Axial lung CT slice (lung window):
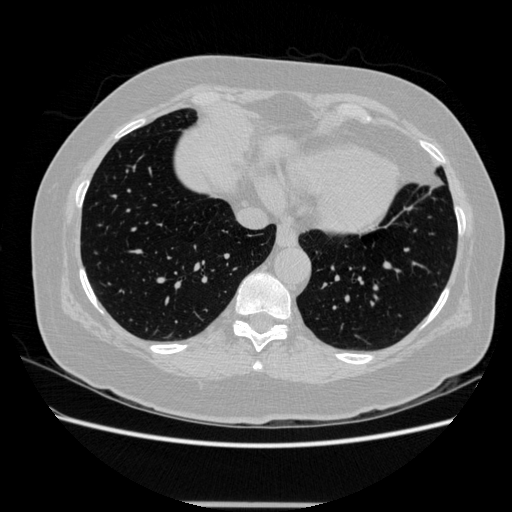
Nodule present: no